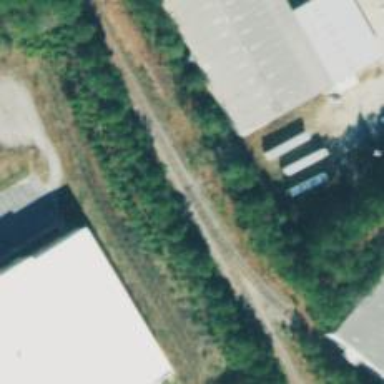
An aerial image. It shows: Railway spur junction.